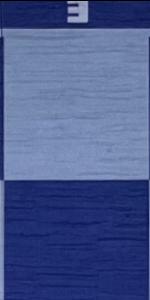
Label: Empty